Question: Please check out this image:

Look at the part that says 'keyboard'
I want that shape but facing the other way (right) and not curved.
I know this is a pentagon but its not the standard type so its hard to find the name or type of this shape to learn how to make it in css. Any ideas on how to make it!?!?
Thanks guys,
James
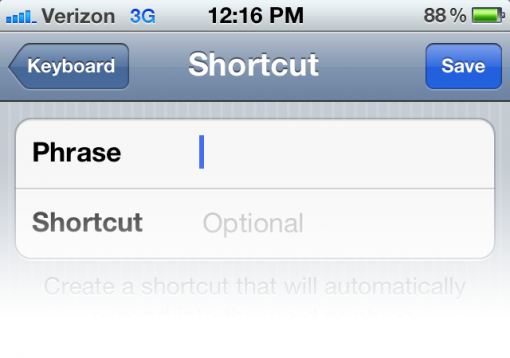
Answer: Mimicking the iPhone design purely in CSS is nearly impossible. However:
I found iWebKit, written by a guy who spent a lot of time on just that task. He did the navigation buttons with border images.
You can take a look at it at <URL> . It's free to download, I think.
Looking at the demo code, you can easily see how the buttons work.
iWebKit is only for webkit browsers, but it does not take a lot of work to adapt to other browsers (just add -moz or -o lines where it says -webkit in the CSS).